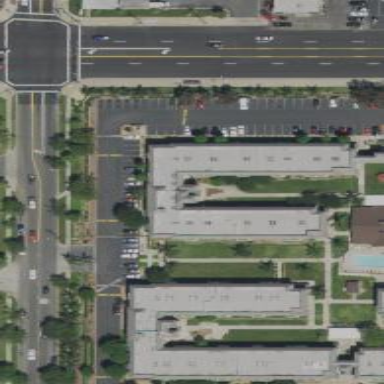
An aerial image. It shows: Image showing building with apartments.